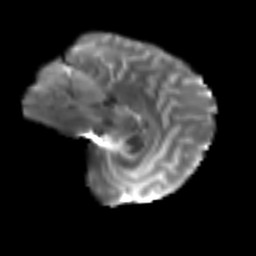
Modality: T2w
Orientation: sagittal
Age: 57
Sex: female
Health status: ill
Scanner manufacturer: siemens
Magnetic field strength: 3 T
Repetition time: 8.7 s
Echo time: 0.11 s